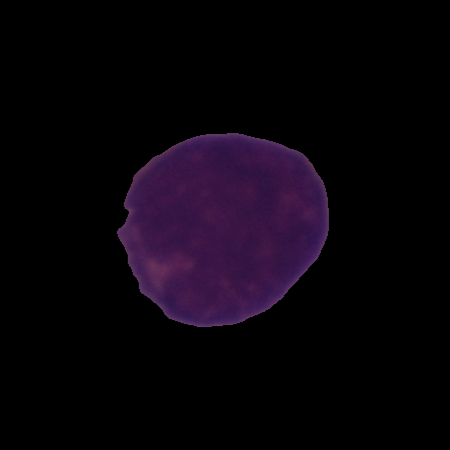
Label: cancer